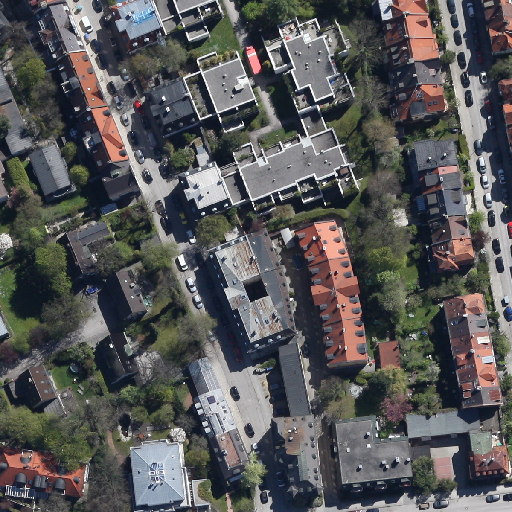
Referring expression: paved road